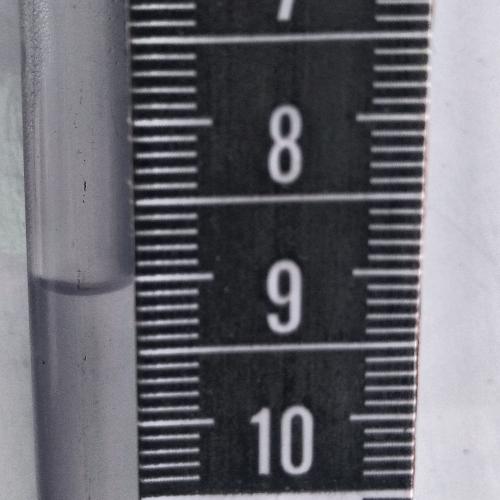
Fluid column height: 9.0 cm